Field crop: maize
Growth stage: 1
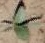
Species: datura